Question: I am looking for a good way to compute a double integral numerically using pre-written C++ libraries. The basic integral I'm dealing with is this:
>
I've done some research and discovered a few libraries that might be useful, however I'm not sure which one to choose based on the problem I'm dealing with. The libraries I have looked at are
1. GSL - The problem here is it's written in C and so I would have to find some kind of wrapper to make it compatible with my research codes.
2. Cuba - This library seems very appropriate and well documented. However I would like to avoid importing an entirely new library if I can because I'm already importing Boost and Blitz and would like to keep the hassle of compiling everything to a minimum.
3. Boost - From what I have read in their documentation Boost has methods for integrating ODE's, but I could not find any libraries for numerically integrating double integrals of functions. Am I missing something? This would be the most convenient option as I already use Boost in my codes and its already in C++.
So my question essentially boils down to this:
Which of these three libraries would be most useful for my purposes? Is it possible to conduct the integral I have specified using Boost? Additionally any tips on how to implement this integral using any of the above libraries would be greatly appreciated.
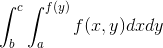
Answer: Take a look at these sources, calling c code from c++ is generally not problematic. It's going the other direction that can be.
<URL>
<URL>